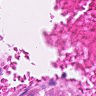
Metastatic tissue present: no